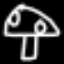
Label: mushroom